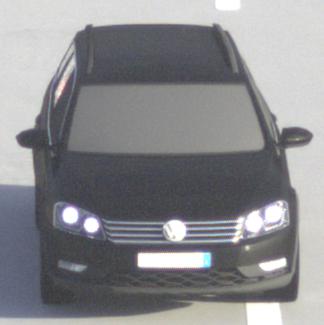
Make: VW
Model: Passat Alltrack 1.8 TSI
Detailed model: Passat (B7) Alltrack
Model produced from: 2012/03
Model produced until: 2013/06
Doors: 5
Color: black
Road condition: dry road
Daytime: morning or afternoon
Contrast: high contrast